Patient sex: M
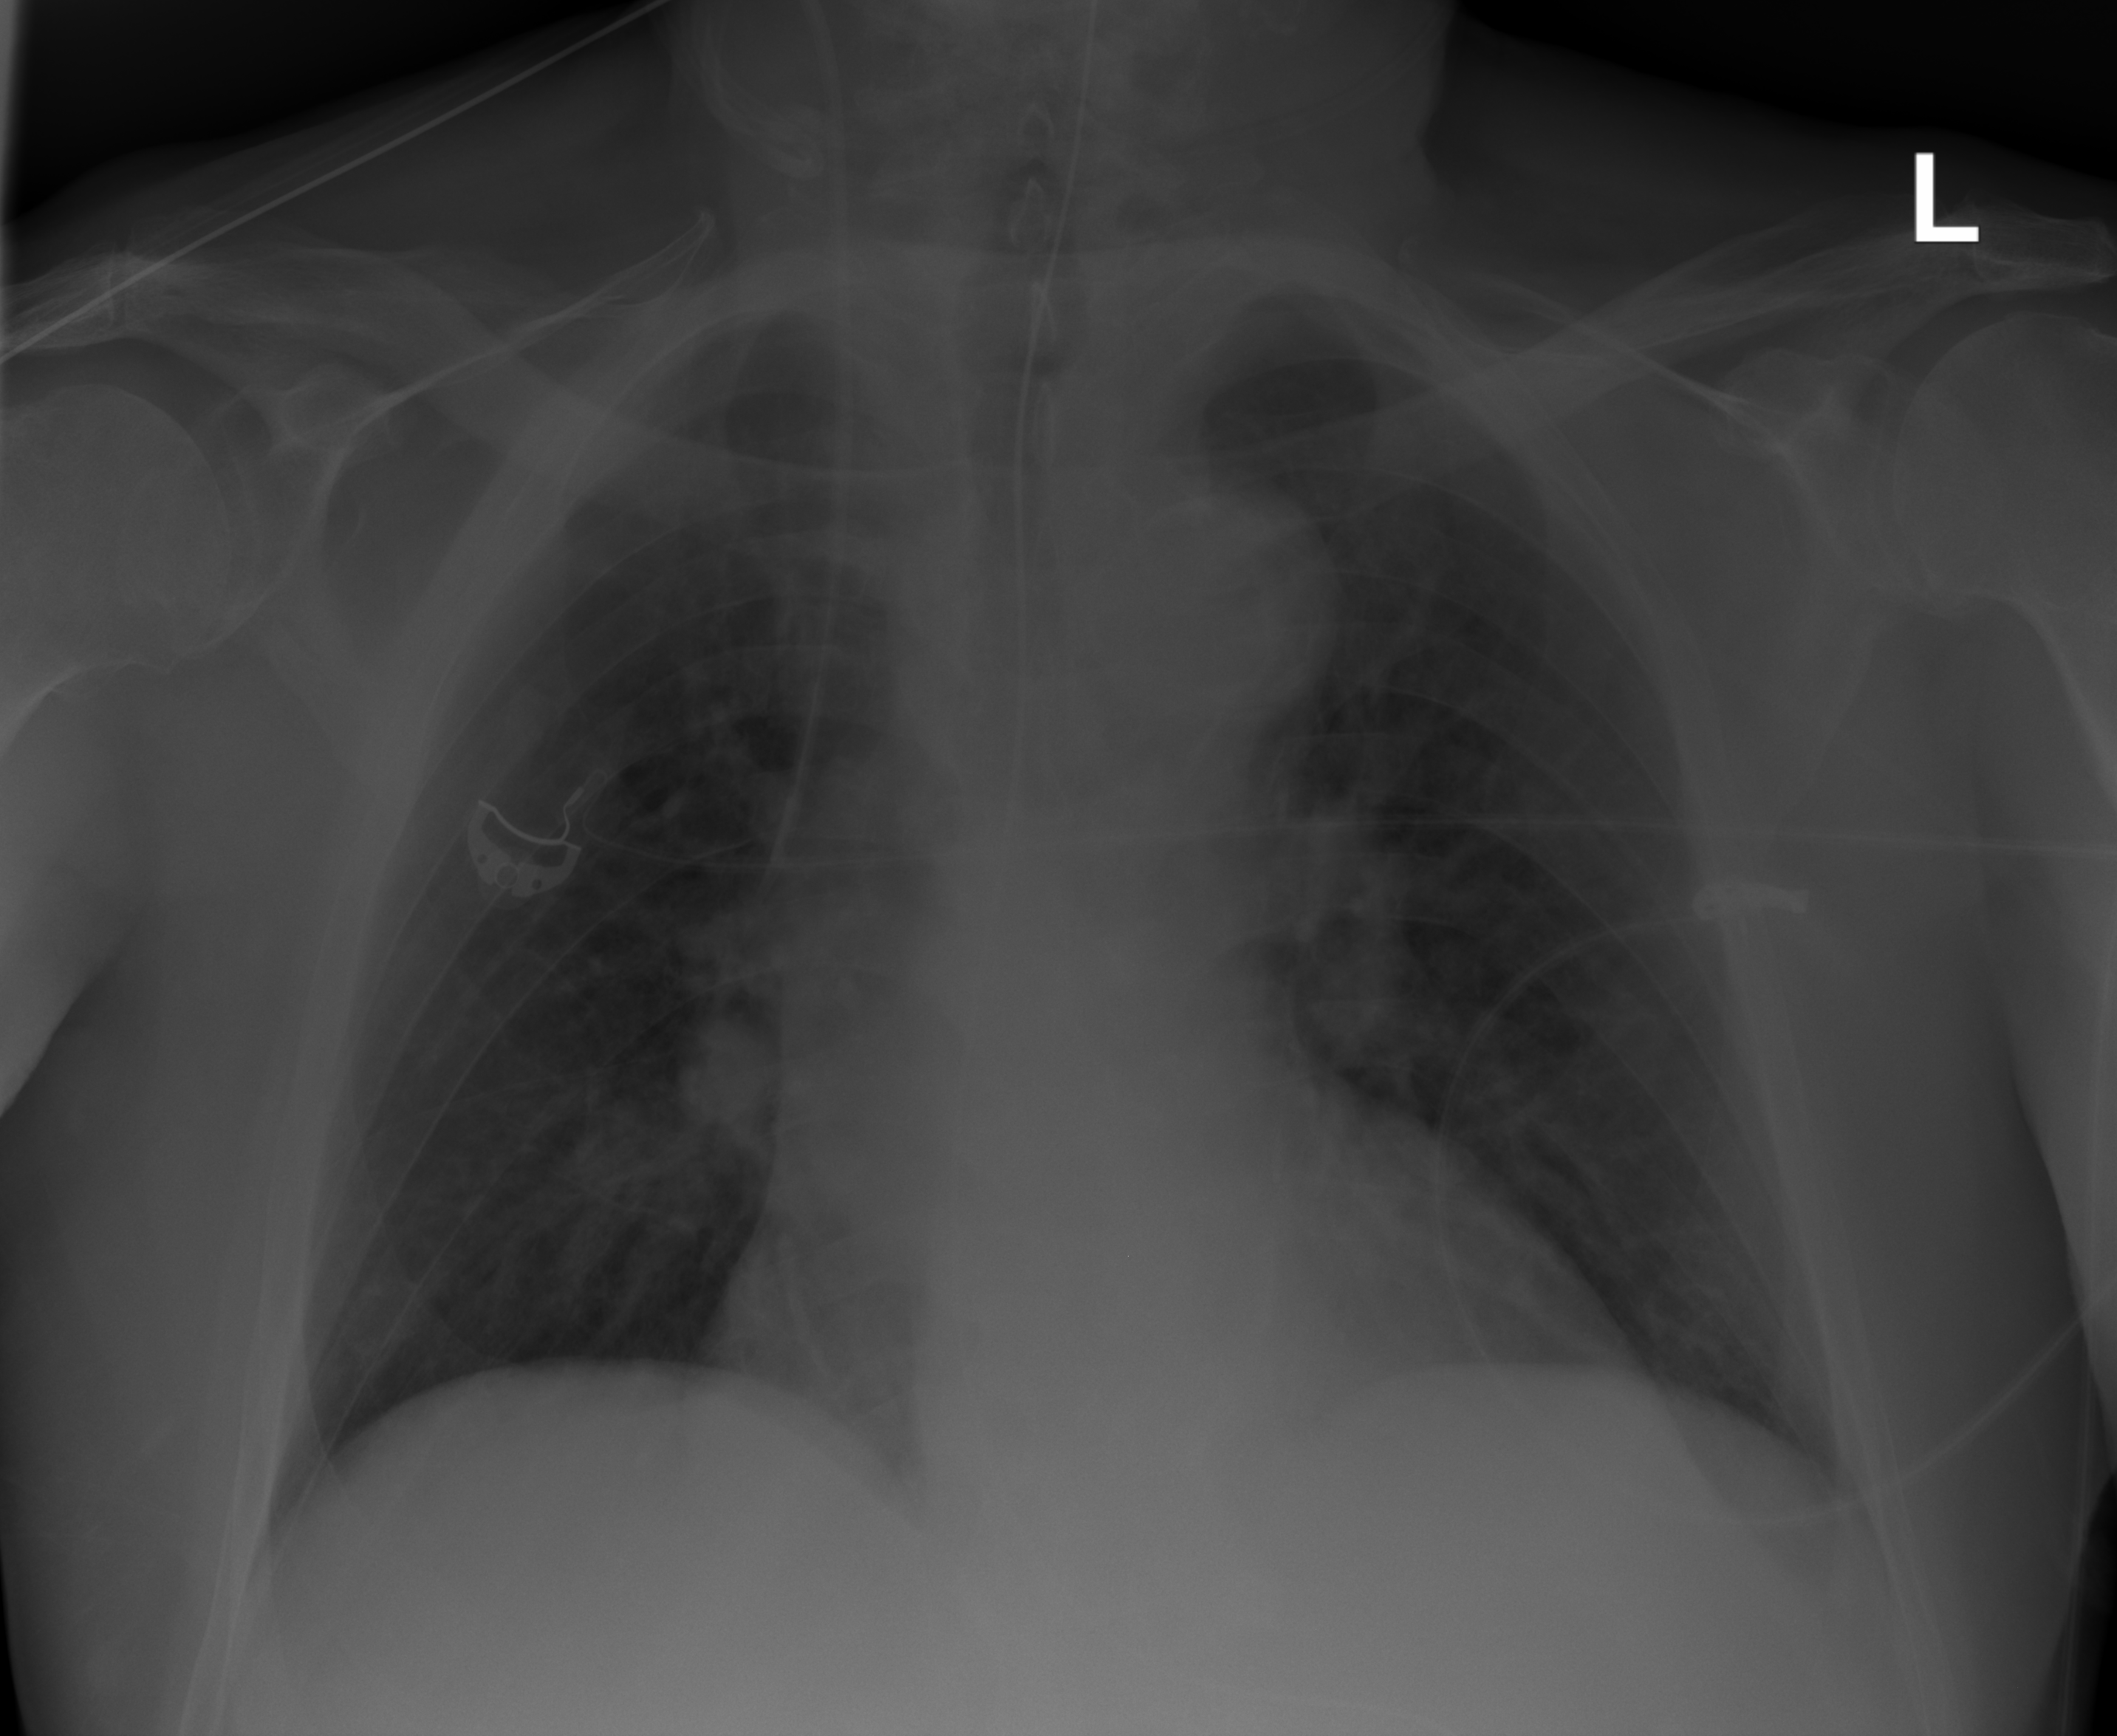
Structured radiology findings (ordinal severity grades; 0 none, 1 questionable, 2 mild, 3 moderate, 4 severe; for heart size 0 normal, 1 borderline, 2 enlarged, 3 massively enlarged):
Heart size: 2
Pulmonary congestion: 0
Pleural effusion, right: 0
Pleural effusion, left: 0
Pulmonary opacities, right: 0
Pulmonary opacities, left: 0
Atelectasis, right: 1
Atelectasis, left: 2